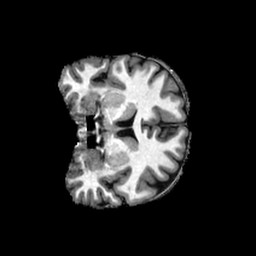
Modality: T1w
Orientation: coronal
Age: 37
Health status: healthy
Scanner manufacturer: philips
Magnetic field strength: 3 T
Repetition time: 0.007908 s
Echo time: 0.003637 s